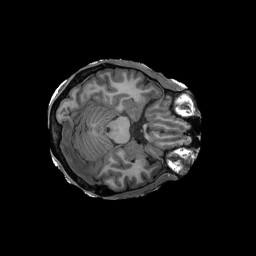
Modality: T1w
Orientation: axial
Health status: ill
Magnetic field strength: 3 T